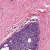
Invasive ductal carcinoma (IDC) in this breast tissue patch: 0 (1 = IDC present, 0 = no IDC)